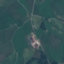
Land use / land cover: Pasture